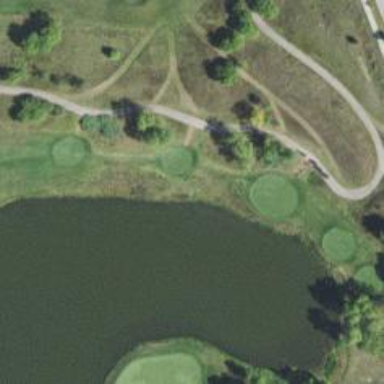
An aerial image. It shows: Footway that serves as golf path.